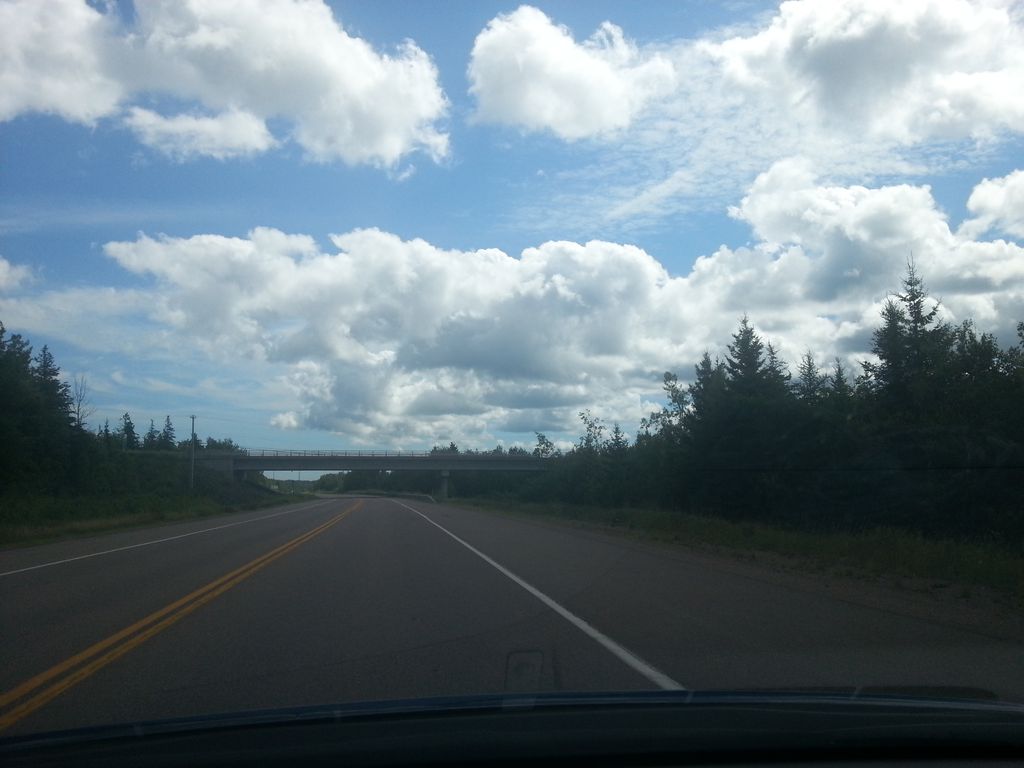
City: charlottetown